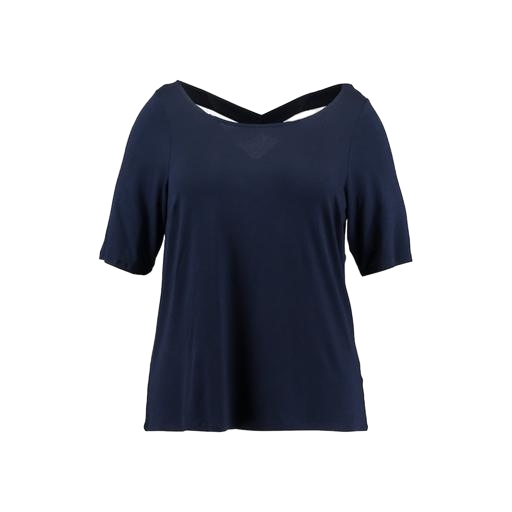
blue nly t-shirt, blue plus size printed t-shirt only macy, blue open-back jersey t-shirt, white background